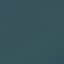
Land use / land cover: SeaLake